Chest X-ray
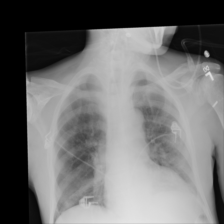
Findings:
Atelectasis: negative
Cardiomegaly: negative
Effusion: negative
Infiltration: negative
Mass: negative
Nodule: negative
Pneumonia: negative
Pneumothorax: negative
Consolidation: negative
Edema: negative
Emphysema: negative
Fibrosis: negative
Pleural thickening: negative
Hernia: negative